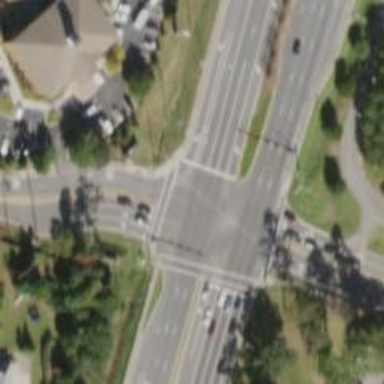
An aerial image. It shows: Marked crossing on the road.